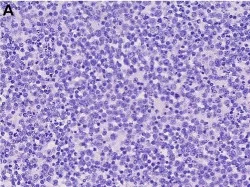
Histopathological and immunohistochemical images of PCL. Hematoxylin-eosin (HE) staining (magnification x400) of the lesion (A) revealed microscopic cells characterized by large, deeply stained nuclei, scanty cytoplasm, moderate cellular anisotropy, visible small nucleoli, and distinct nuclear fission images and apoptosis.
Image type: pathology (h&e)